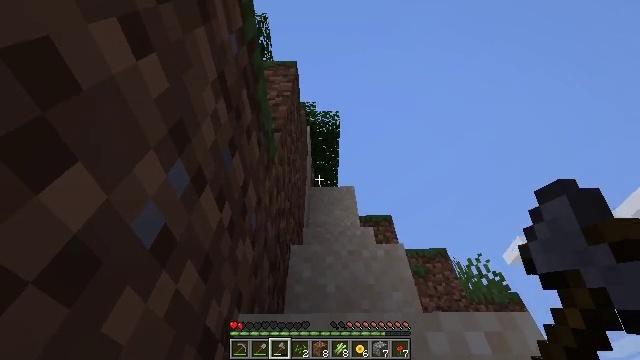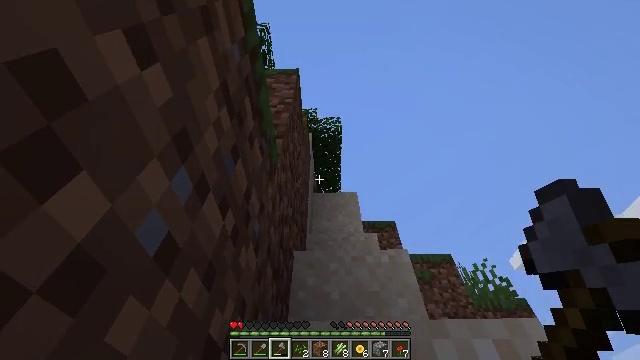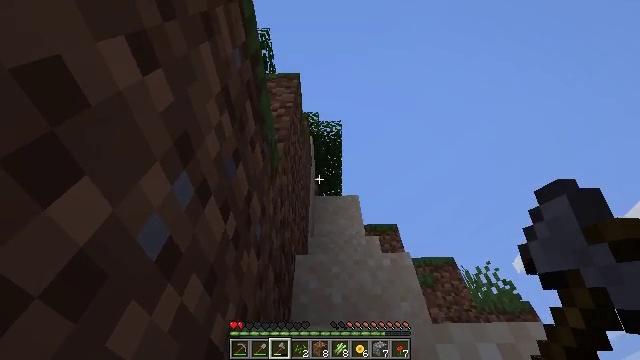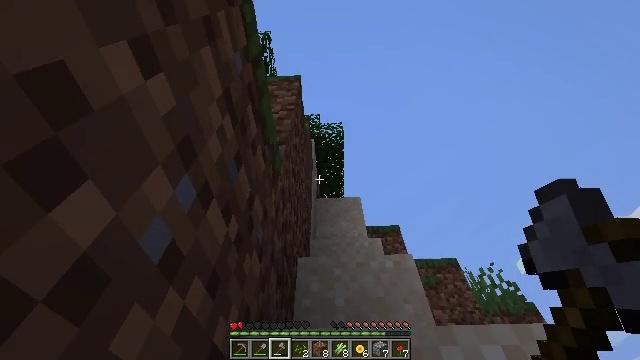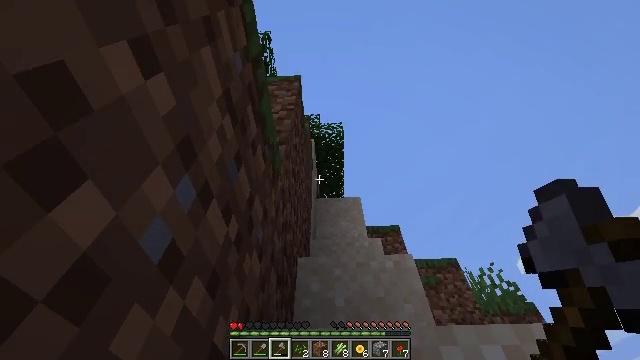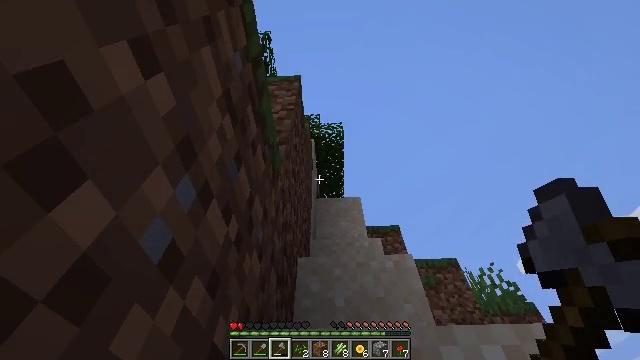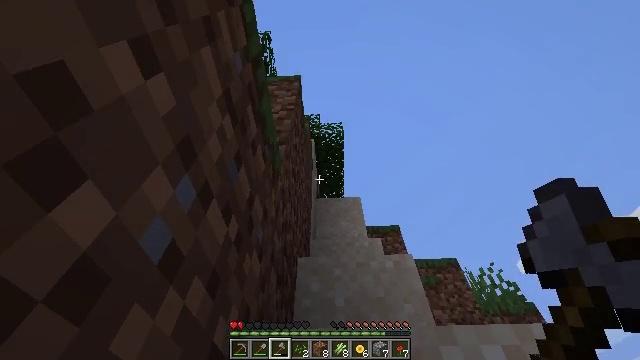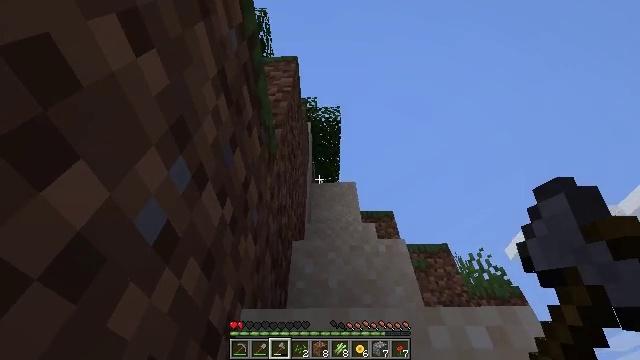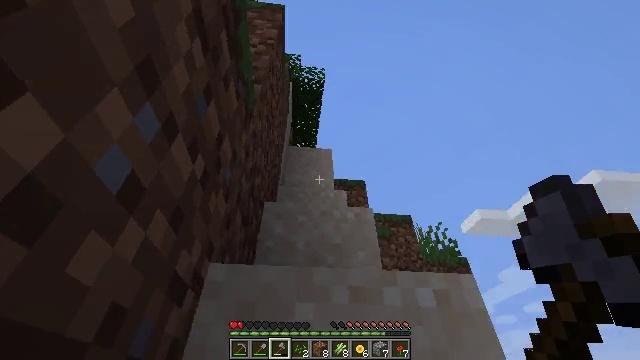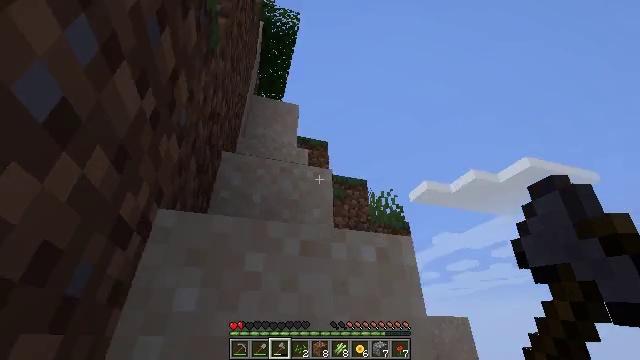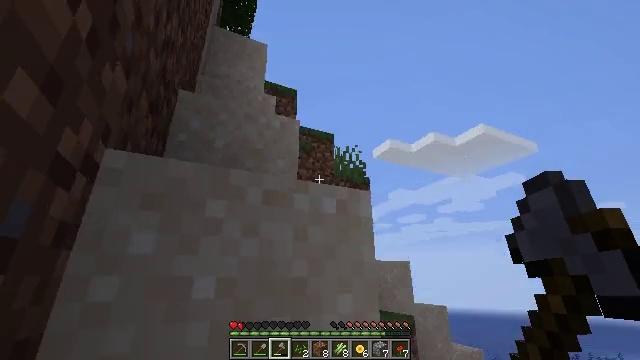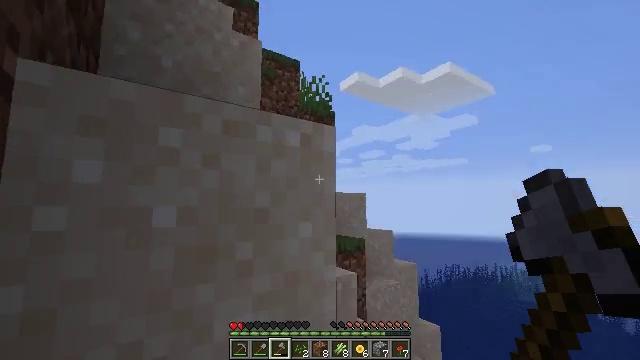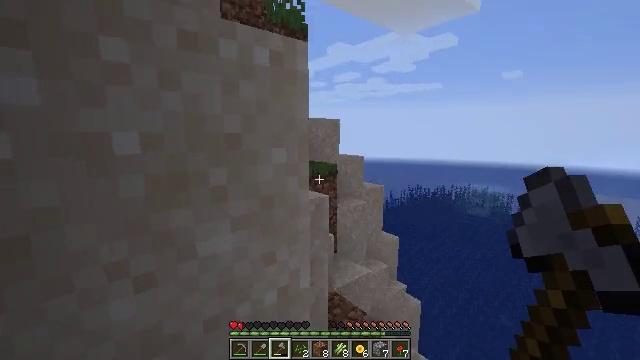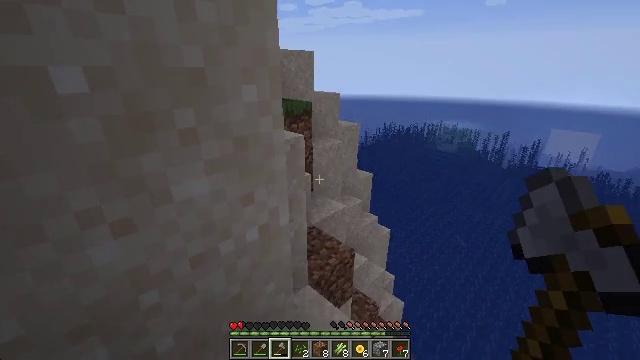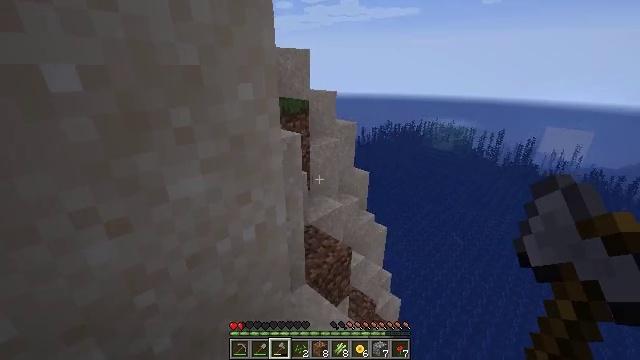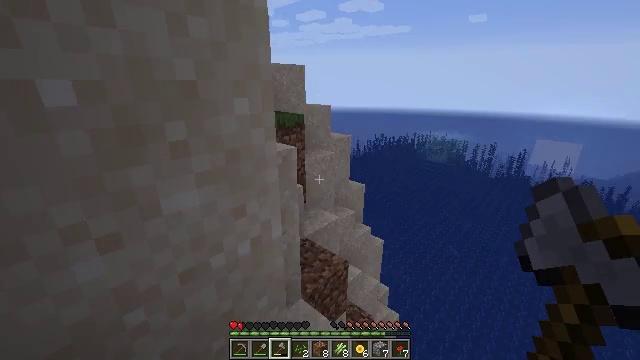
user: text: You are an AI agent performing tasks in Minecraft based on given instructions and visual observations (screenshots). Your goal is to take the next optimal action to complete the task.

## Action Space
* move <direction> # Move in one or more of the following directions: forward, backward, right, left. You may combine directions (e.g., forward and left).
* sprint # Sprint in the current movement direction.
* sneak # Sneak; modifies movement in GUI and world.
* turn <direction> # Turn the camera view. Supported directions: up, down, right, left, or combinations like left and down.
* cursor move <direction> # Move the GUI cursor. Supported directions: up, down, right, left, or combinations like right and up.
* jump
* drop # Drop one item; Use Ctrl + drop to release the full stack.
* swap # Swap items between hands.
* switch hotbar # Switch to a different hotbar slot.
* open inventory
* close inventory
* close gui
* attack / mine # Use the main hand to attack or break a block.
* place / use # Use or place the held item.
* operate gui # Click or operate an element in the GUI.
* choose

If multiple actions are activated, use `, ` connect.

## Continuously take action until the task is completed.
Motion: motion action
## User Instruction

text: Break the sand block.
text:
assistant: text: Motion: turn up
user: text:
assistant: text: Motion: no_op
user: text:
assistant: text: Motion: no_op
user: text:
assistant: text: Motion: no_op
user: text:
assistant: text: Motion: no_op
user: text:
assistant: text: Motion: no_op
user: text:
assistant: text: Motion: turn right and down
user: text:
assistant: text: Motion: turn right and down
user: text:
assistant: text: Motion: turn right and down
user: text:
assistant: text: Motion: turn right and down
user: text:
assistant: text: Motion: turn right and down
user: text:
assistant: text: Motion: turn right and down
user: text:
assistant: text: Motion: turn right and down
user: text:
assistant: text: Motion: no_op
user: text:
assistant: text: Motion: turn right and up
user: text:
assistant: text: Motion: no_op
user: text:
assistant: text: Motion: no_op
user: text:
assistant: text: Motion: no_op
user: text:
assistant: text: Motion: turn right and down
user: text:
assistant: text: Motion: turn right and down
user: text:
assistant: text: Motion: turn right and down
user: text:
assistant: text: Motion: turn right and down
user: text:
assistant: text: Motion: turn down
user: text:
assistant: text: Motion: no_op
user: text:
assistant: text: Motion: no_op
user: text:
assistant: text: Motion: no_op
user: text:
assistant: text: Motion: turn left
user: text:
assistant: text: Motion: move forward, turn left and up
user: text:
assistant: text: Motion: move forward, turn left and up
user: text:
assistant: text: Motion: move forward, turn left and up